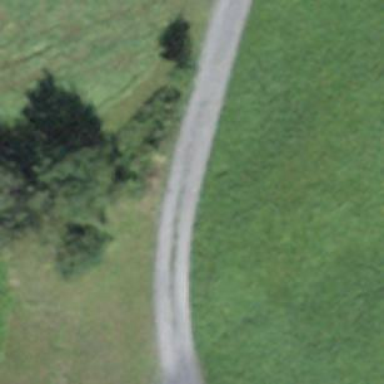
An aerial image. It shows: Service road with fine gravel surface.